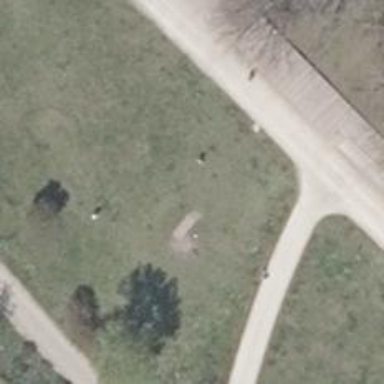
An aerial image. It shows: Disc golf tee area.